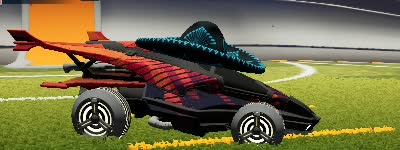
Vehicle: aftershock